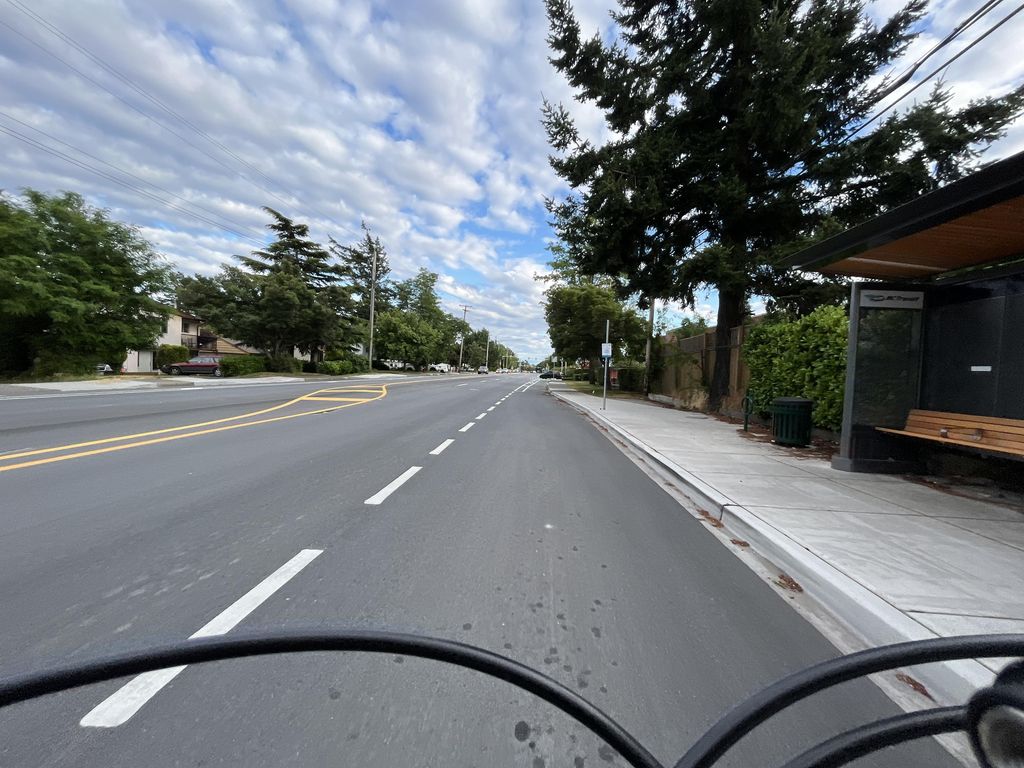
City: victoria